Question: When I edit "textarea" I want my button to change its color(or being able to receive other orders from this are). Is it pure CSS or is there something to modify in my code too? I can't find any refereces to this on my own.
so when "form" is dirty, button shall change color- ( I am not capable of classes, or CSS )
here my
'''
<form name="formSignature" class="">
<div>
<i> Personliche Signatur </i><br/>
<textarea rows="5" cols="40" ng-model="newAccountSig" ng-trim="false" placeholder="{{user.signature}}">
</textarea>
</div>
<div ng-hide="permissionExists('sign_change_global')">
<i> Zweites Beispiel</i><br/>
<textarea ng-readonly="true" rows="5" cols="40" ng-model="newCustomerSig" ng-trim="false" placeholder="{{user.customer.signature}}">
</textarea>
</div>
<div ng-show="permissionExists('sign_change_global')">
<i> Show this, when "sign_change_global" is in LIST</i><br/>
<textarea rows="5" cols="40" ng-model="newCustomerSig" ng-trim="false" placeholder="{{user.customer.signature}}"></textarea>
</div>
</form>
'''
Shall affect button outside of "form":
'''
<button type="submit" style="text-align:right; float:right"
class="button green-button"
ng-click="saveSignature()">Save</button>
'''
I borderd the form, as a little hint for me.

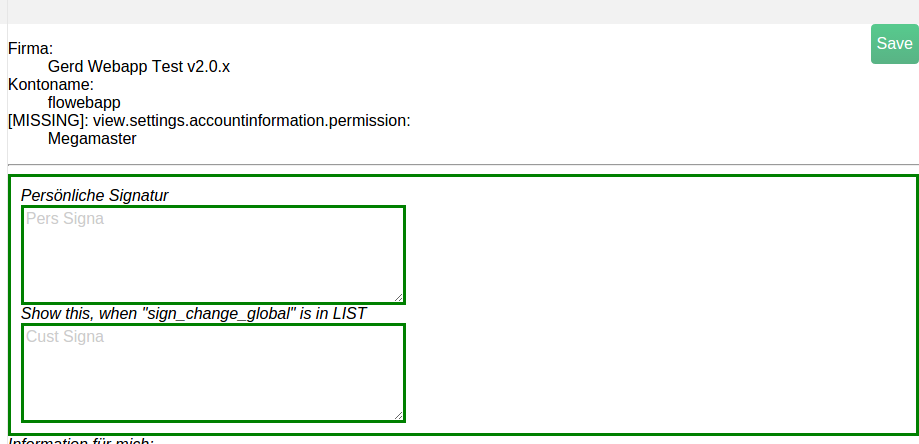
Answer: try to add a name to your textareas, example :
'''
<textarea rows="5" name="id1" cols="40" ng-model="newAccountSig" ng-trim="false" placeholder="{{user.signature}}">
</textarea>
'''
and put it in your button
'''
ng-class="{' button green-button' : formSignature.id1.$pristine && formSignature.id2.$pristine && formSignature.id3.$pristine, 'button red-button' : !formSignature.id1.$pristine || !formSignature.id2.$pristine || !formSignature.id3.$pristine}"
'''